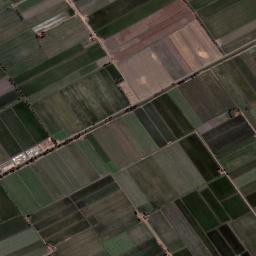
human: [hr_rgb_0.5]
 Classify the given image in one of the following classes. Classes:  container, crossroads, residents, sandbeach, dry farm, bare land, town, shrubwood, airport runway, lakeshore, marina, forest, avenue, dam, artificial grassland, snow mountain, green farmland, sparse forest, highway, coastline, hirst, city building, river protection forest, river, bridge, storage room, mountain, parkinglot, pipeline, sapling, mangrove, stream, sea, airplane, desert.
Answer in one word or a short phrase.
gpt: green farmland